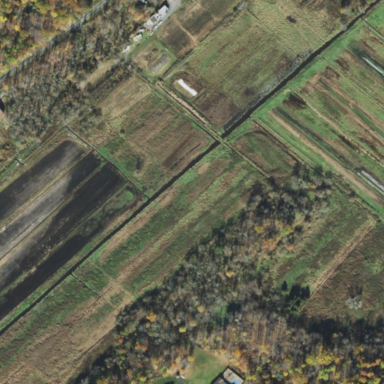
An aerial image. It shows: Abandoned farm within farmland.